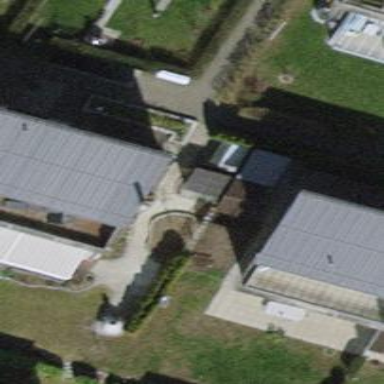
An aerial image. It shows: Building with flat roof.